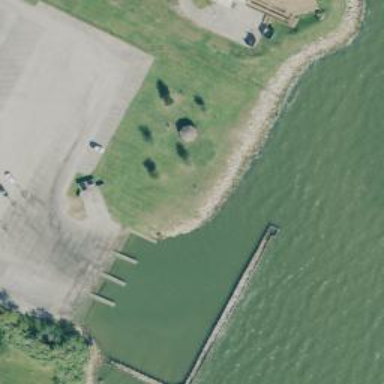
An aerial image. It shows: Slipway on leisure land.